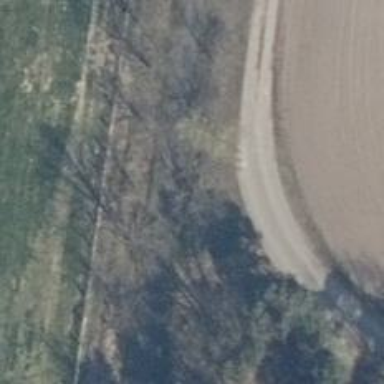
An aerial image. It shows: Asphalt path along abandoned railway.